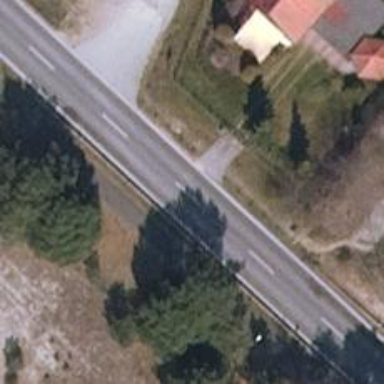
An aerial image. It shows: Secondary road with separate sidewalk.